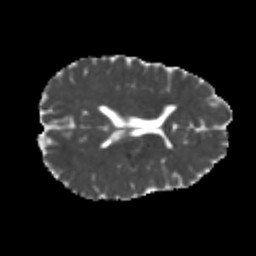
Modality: MD
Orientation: axial
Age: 20
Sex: male
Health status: healthy
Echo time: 0.074 s